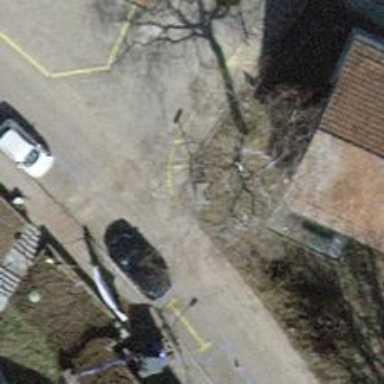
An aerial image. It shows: Power utility street cabinet.